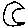
Label: moon